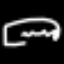
Label: squiggle